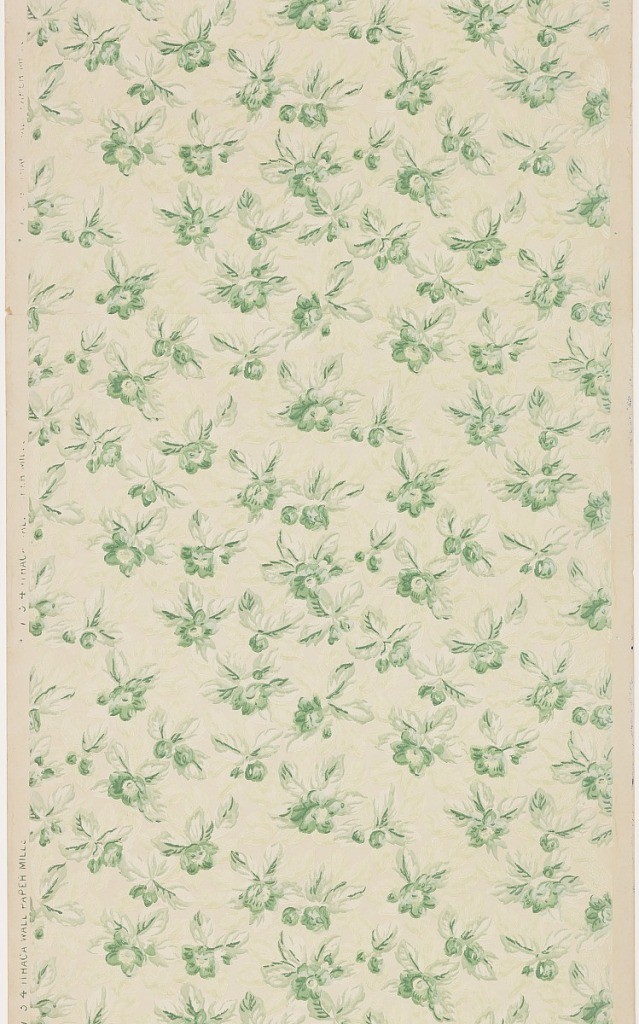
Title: Sidewall
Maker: Ithaca Wall-Paper Mills, Ithaca Wall-Paper Mills, inc. 1900-1907
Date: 1905–1915
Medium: Machine-printed paper, liquid mica
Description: All-over floral pattern. Very dense imagery. Single flower, or pair of buds, each containing a few leaves. Shadow effect of mica leaves surrounds. Printed on gray ground.